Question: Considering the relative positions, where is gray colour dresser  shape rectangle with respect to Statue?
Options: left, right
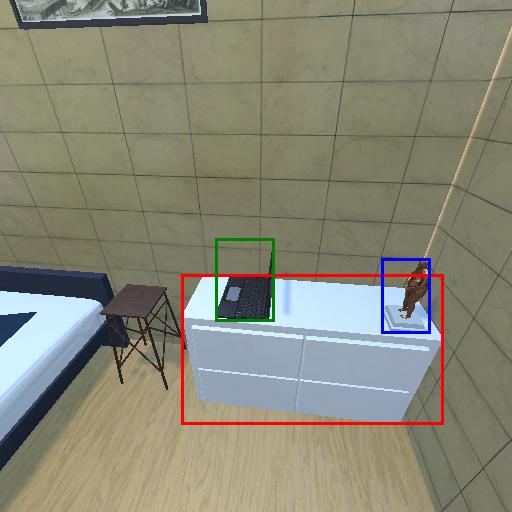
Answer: left